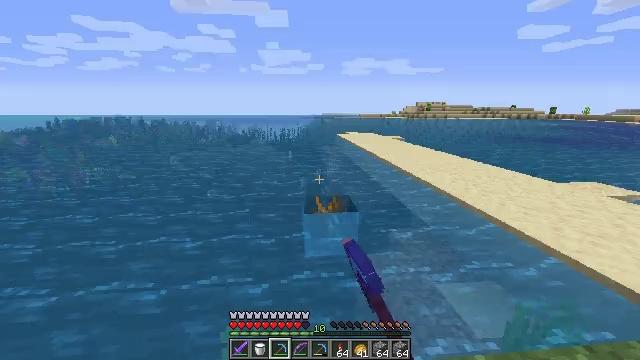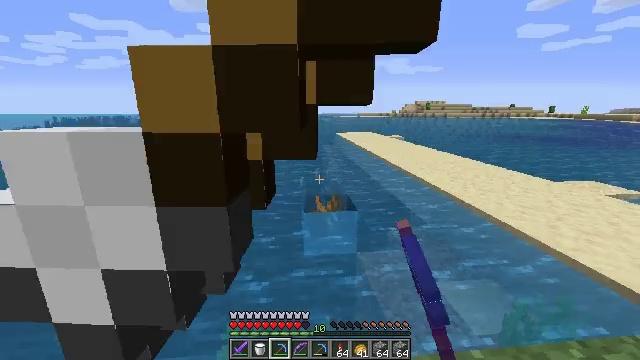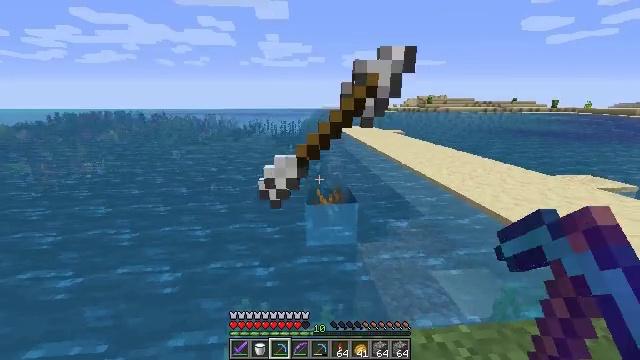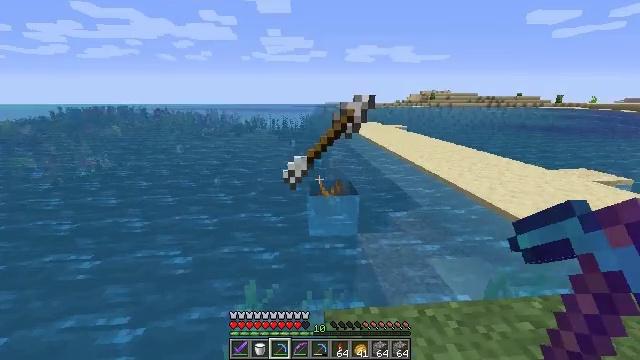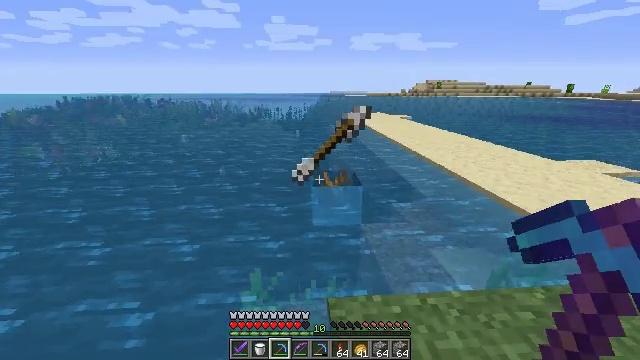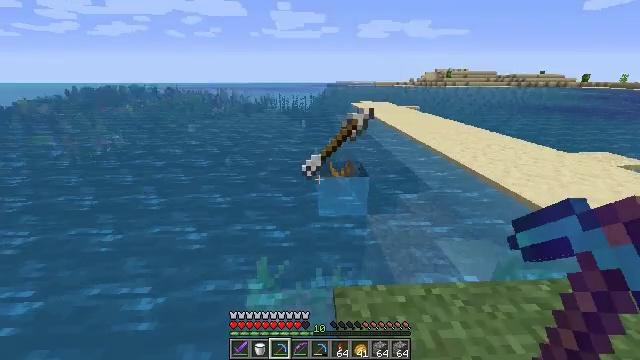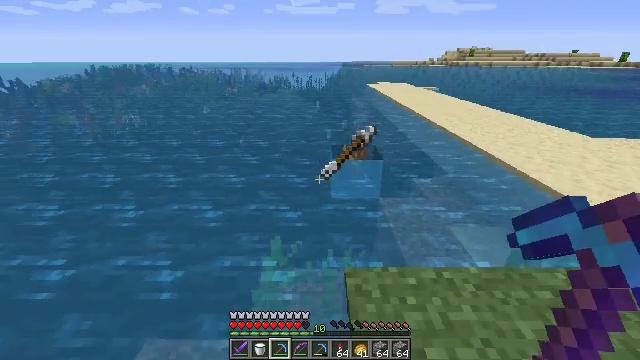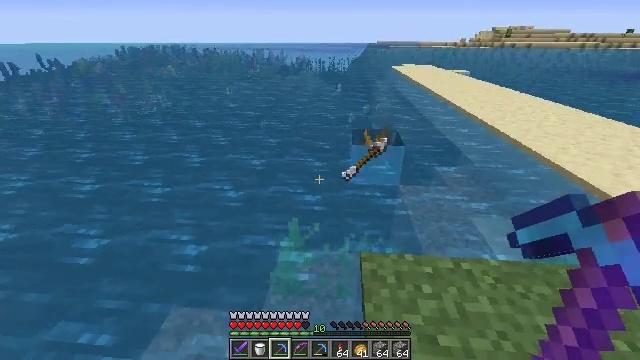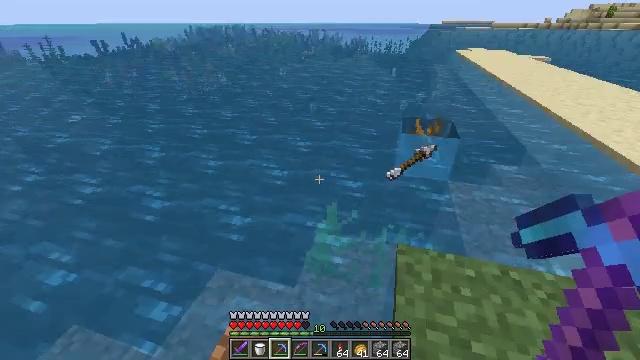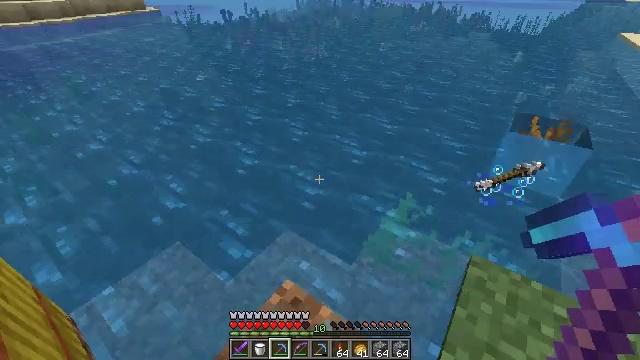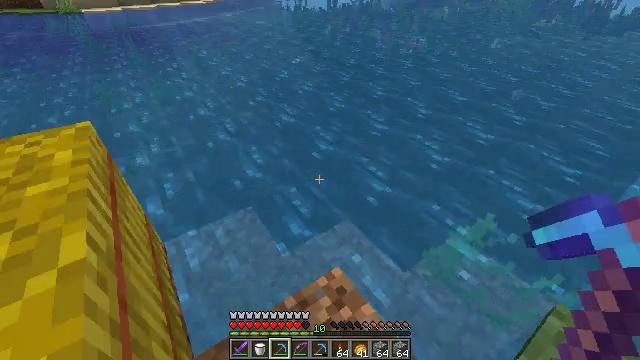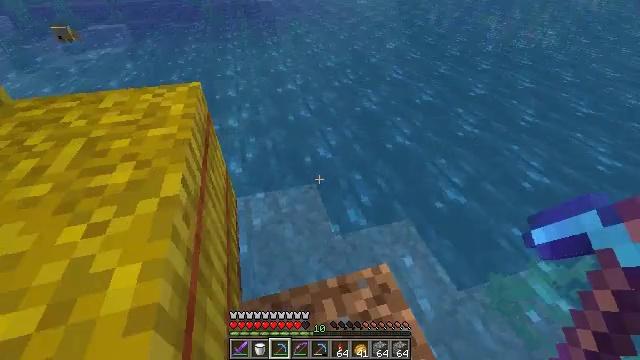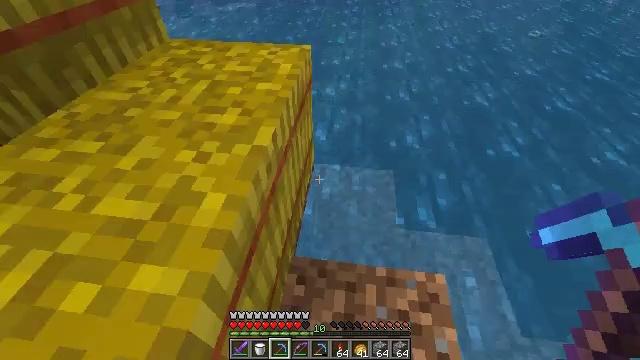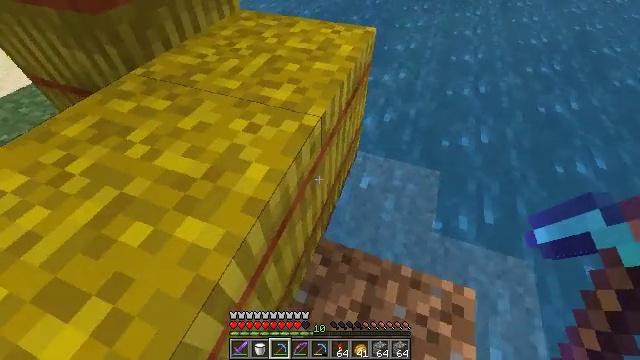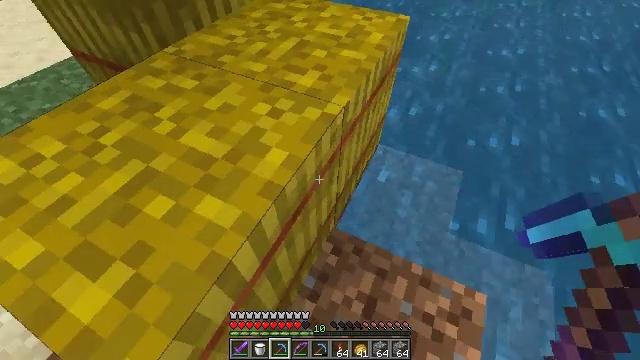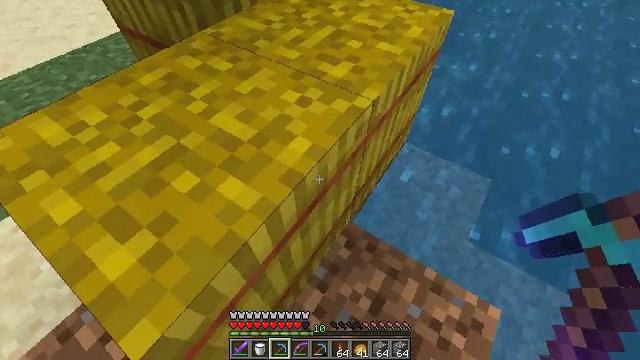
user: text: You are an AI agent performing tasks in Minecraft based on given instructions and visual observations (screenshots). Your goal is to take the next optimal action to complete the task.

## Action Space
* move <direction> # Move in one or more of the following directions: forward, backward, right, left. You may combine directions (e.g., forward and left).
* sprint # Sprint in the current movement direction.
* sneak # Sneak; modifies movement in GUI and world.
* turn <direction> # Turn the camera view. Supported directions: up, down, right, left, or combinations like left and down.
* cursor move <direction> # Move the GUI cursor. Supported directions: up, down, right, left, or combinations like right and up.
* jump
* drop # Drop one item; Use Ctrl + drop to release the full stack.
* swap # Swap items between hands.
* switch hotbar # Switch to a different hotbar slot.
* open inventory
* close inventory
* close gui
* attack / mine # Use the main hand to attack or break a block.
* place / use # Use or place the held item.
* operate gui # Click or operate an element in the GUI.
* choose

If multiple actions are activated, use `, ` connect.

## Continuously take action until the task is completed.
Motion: motion action
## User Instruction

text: Mine a hay block from the field.
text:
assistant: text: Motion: move back
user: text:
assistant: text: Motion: move back, turn down
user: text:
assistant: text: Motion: move back, turn down
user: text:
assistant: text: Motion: move back, turn down
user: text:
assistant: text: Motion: move back, turn left and down
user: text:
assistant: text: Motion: turn left and down
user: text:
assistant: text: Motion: turn left and down
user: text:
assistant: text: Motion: turn left and down
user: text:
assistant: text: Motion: turn left and down
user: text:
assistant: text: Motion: turn left and down
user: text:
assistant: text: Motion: turn left and down
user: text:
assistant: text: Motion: turn left and down
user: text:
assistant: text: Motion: turn left and down
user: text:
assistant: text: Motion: turn left and down
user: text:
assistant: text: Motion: turn left and down
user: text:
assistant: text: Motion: turn left and down
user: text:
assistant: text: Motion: turn left
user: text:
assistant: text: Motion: turn left
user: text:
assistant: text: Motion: turn left, attack / mine
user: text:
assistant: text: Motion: attack / mine
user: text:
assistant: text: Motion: attack / mine
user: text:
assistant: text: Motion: attack / mine
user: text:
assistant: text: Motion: attack / mine
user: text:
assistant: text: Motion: attack / mine
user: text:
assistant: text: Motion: attack / mine
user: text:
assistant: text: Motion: turn up, attack / mine
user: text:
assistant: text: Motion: attack / mine
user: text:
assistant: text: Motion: turn up, attack / mine
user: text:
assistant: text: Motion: attack / mine
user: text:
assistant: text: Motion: attack / mine